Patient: sex F, age 75
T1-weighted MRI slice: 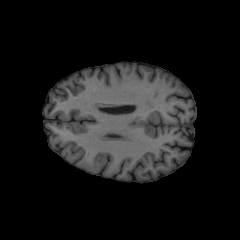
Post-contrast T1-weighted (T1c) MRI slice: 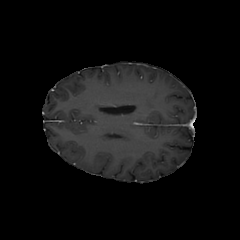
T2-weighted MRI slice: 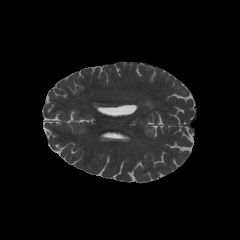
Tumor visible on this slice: no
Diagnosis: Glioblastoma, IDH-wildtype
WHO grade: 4